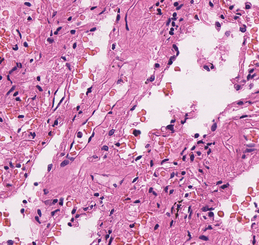
Tumor epithelial tissue: no
Tumor-associated stroma tissue: no
Normal tissue: yes